Interaction volume radius: 5 \u00c5
Interaction volume height: 15 \u00c5
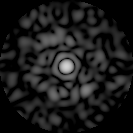
Disorder parameter: 0.8098